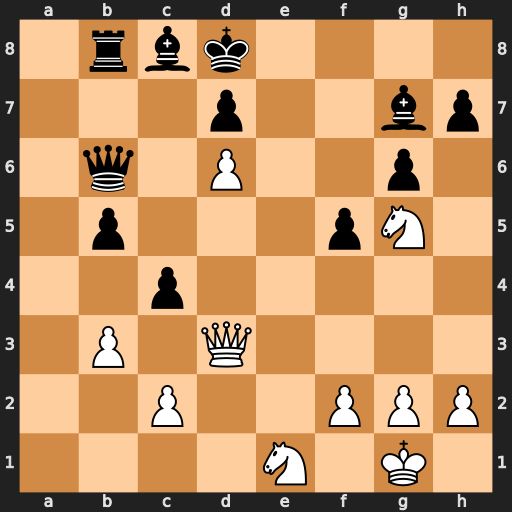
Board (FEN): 1rbk4/3p2bp/1q1P2p1/1p3pN1/2p5/1P1Q4/2P2PPP/4N1K1
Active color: w
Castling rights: -
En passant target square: -
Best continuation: Qd5 Bf8 Qg8 Qxd6 Nf7+ Kc7 Nxd6